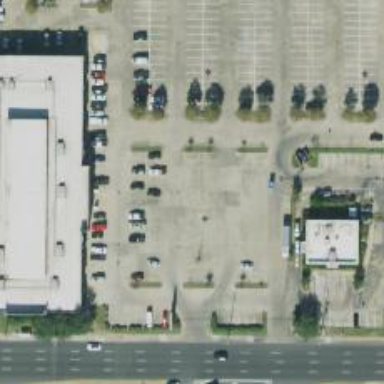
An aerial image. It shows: Parking space is available.